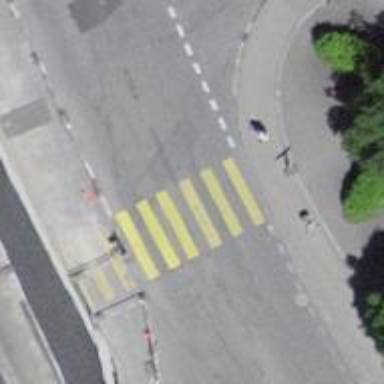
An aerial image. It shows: Marked crossing with pedestrian island.